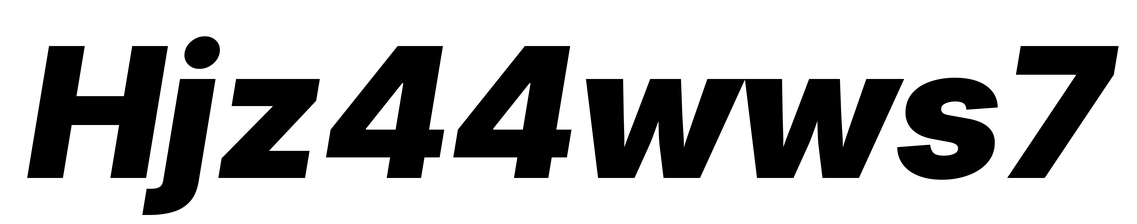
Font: Inter-Italic_Black_Italic